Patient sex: M
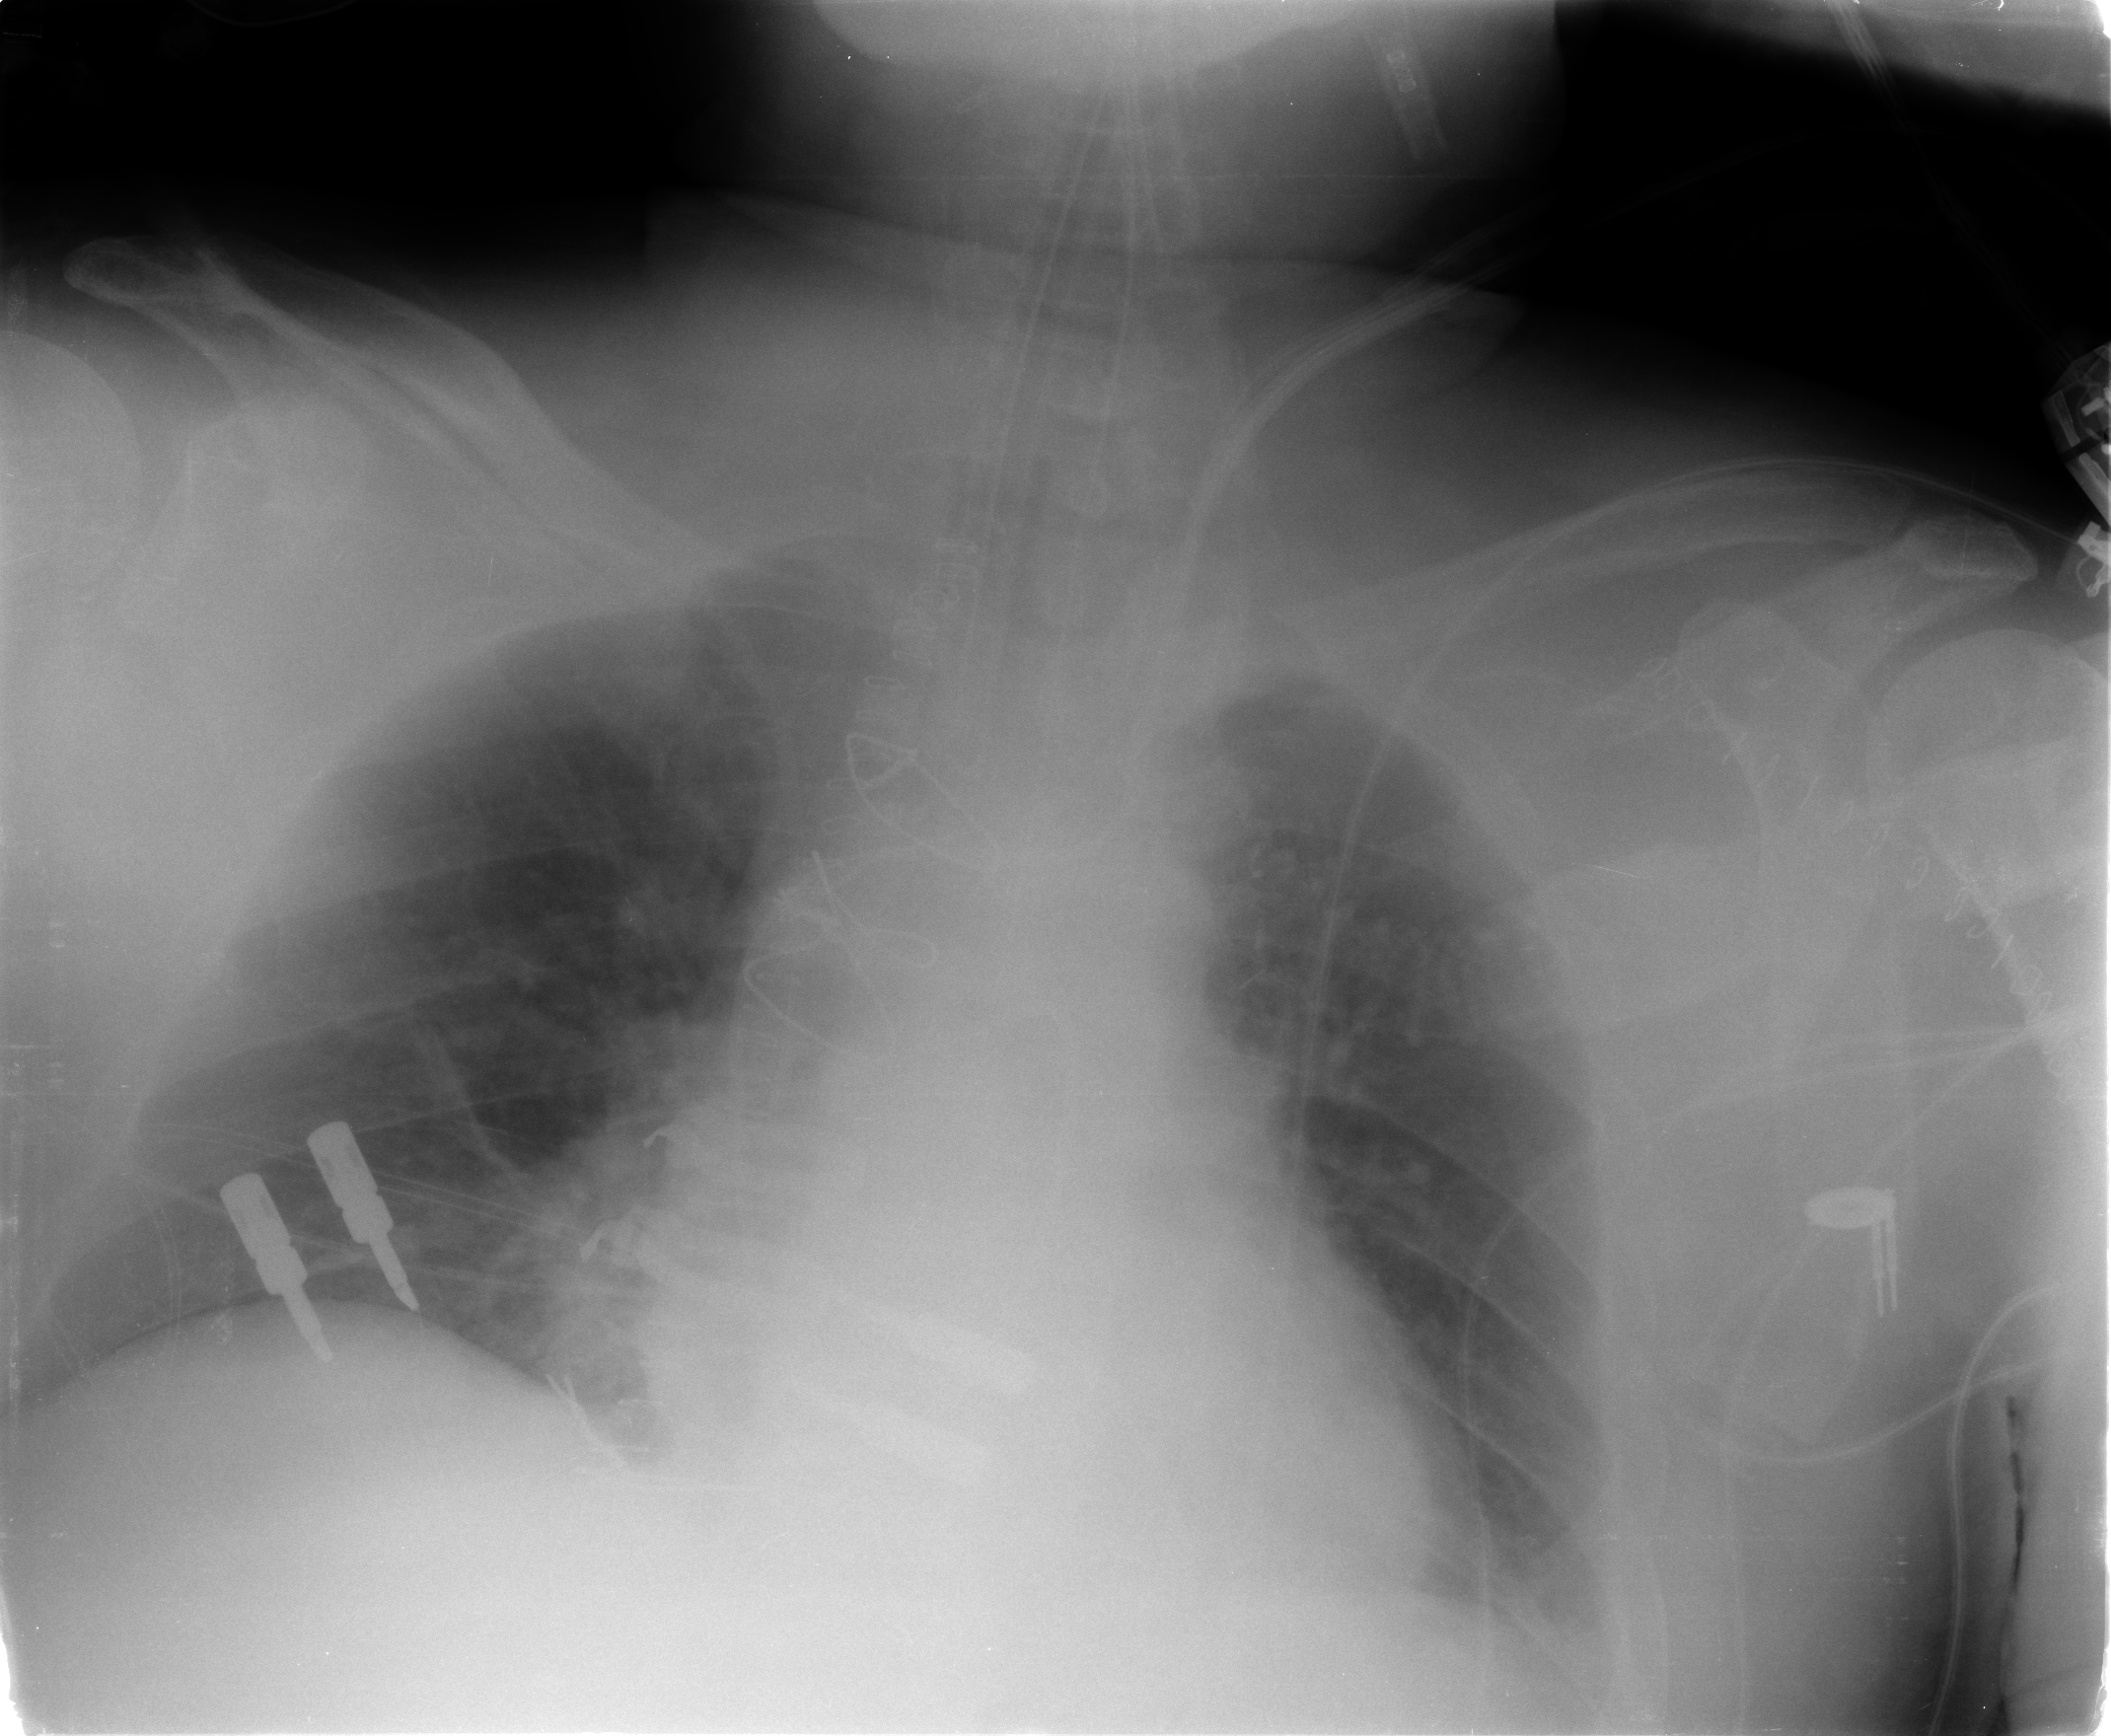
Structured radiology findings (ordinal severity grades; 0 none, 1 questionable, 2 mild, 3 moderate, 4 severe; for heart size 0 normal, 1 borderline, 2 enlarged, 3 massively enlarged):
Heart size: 0
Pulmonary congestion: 2
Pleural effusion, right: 0
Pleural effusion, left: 2
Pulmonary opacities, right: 0
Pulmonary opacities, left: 0
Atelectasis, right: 2
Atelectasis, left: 2